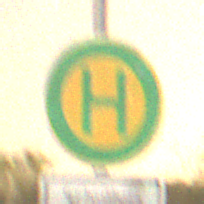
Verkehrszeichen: Haltestelle
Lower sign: ZeitangabenMitBeschraenkungAufWochentage5
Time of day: Night
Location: Outdoor (Nature)
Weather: Clear
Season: NotSpecified
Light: Natural